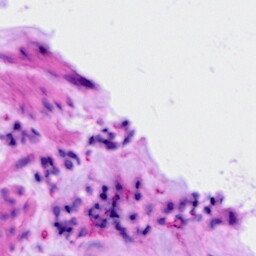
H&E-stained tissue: Ovarian